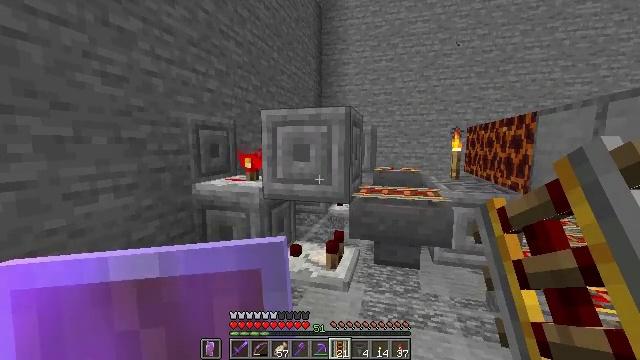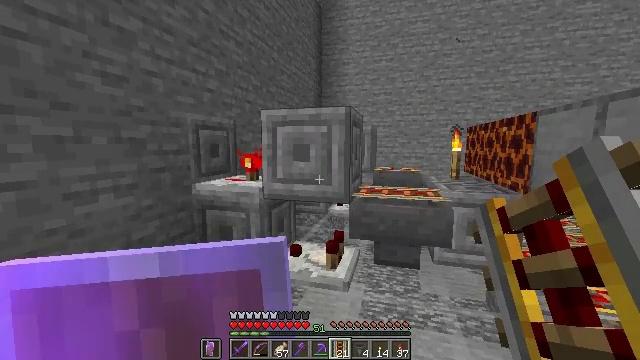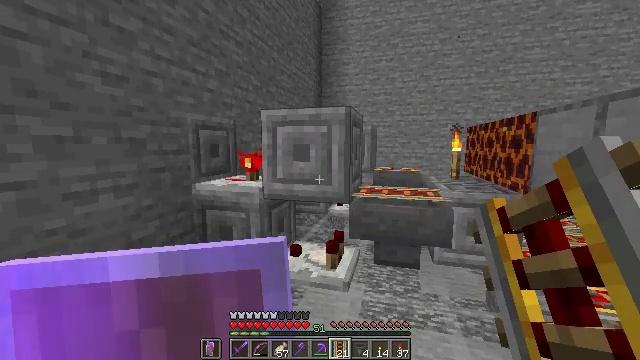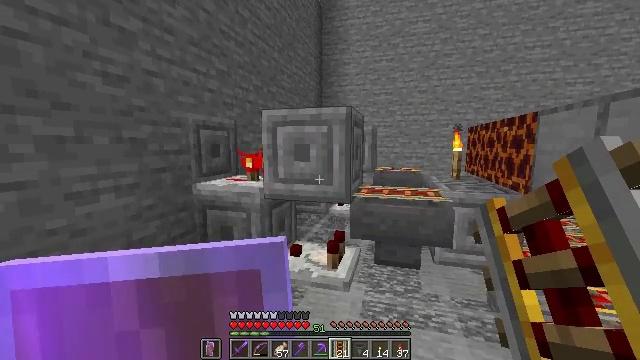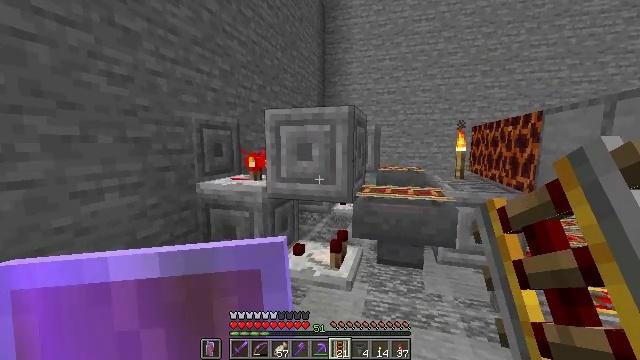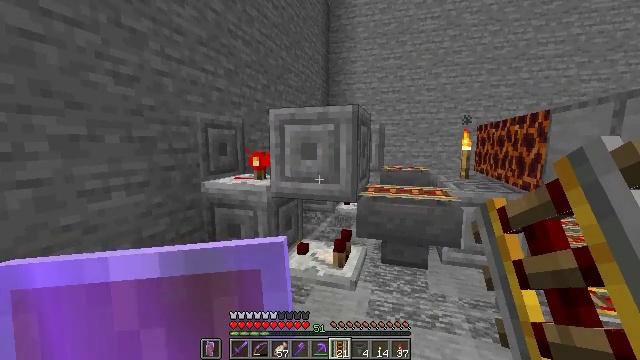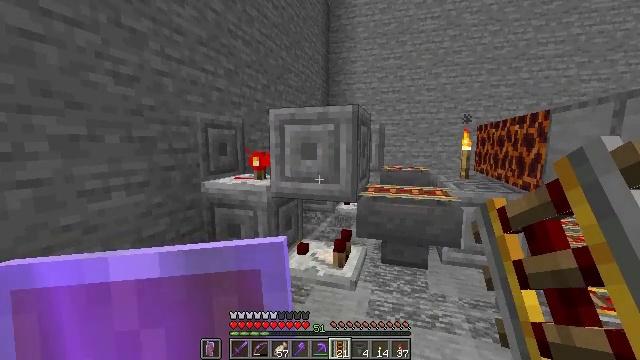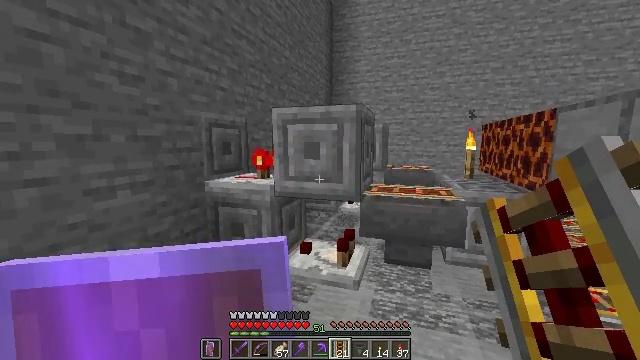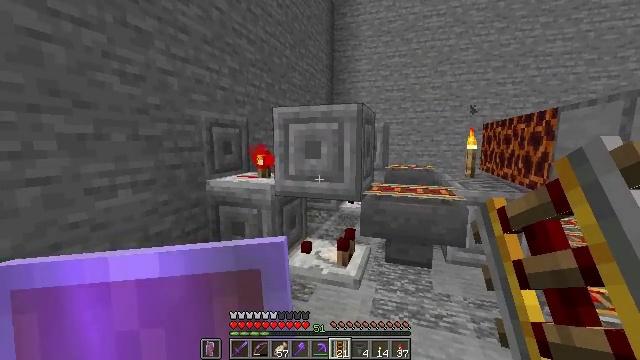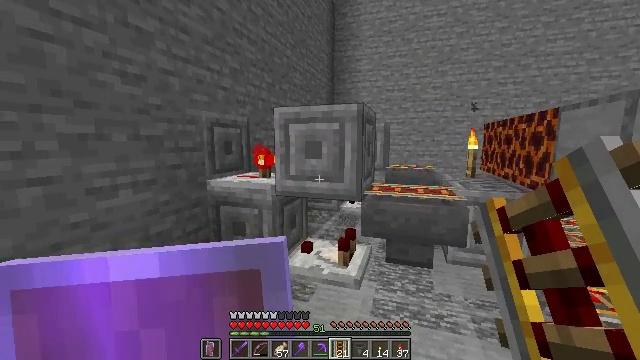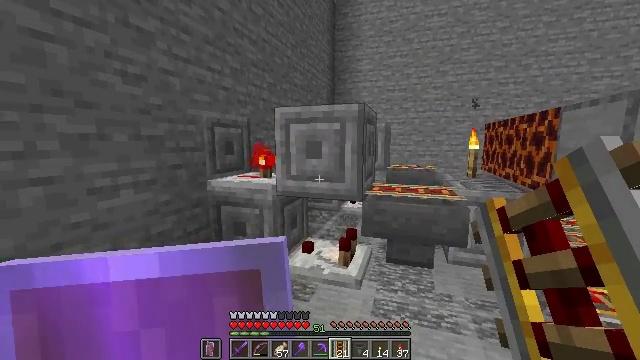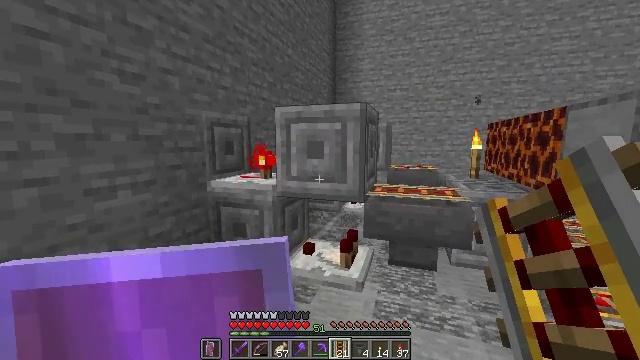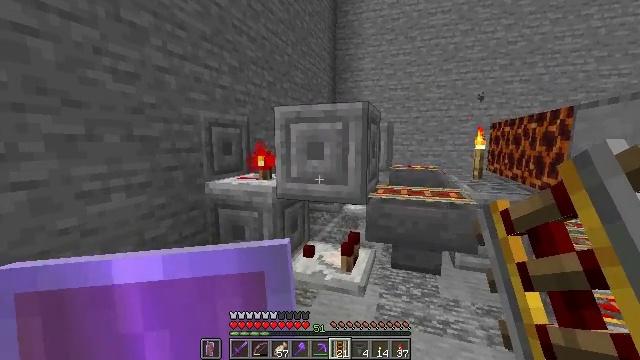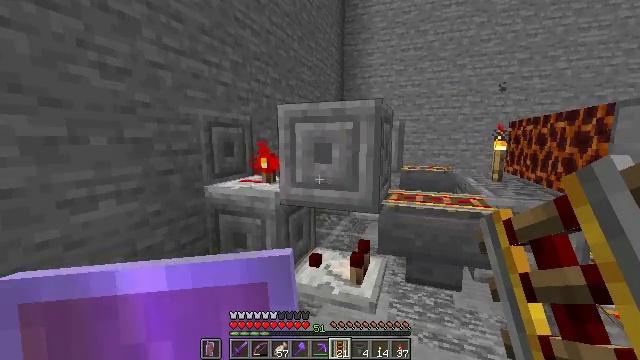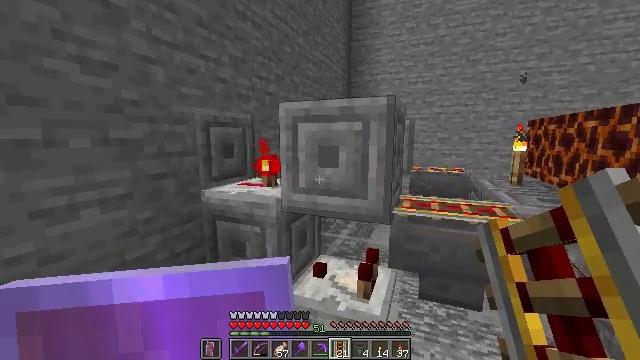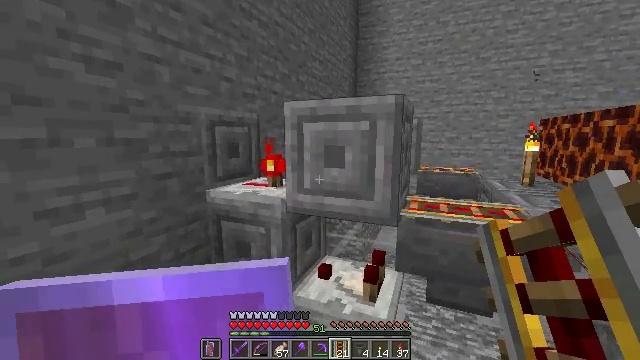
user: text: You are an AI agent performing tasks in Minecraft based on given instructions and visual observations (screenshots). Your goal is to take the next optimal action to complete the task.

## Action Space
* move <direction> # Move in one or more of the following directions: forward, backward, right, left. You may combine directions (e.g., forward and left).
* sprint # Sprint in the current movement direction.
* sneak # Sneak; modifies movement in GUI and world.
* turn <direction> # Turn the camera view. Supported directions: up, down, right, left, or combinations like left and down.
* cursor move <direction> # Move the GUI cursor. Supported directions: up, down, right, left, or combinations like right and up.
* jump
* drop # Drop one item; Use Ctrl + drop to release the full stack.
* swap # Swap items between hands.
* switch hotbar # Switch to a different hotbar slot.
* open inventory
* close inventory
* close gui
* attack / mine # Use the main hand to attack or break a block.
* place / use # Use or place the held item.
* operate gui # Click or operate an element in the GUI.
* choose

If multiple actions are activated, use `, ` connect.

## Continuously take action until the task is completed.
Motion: motion action
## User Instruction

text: Collect chiseled stone bricks for building.
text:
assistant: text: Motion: no_op
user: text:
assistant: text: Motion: no_op
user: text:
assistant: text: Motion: no_op
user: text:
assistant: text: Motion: no_op
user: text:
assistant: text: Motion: no_op
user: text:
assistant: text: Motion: no_op
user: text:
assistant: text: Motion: no_op
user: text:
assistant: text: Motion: no_op
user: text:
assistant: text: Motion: no_op
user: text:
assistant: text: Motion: no_op
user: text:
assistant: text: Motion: move forward
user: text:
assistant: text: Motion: move forward
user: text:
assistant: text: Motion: move forward, turn left
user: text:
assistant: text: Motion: move forward, turn left
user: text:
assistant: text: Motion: move forward, turn left
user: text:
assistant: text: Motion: move forward, turn left
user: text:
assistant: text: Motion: move forward
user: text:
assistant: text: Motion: no_op
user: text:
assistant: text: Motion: turn left
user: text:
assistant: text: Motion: turn left
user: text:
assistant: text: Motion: turn left
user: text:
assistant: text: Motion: no_op
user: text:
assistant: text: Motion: no_op
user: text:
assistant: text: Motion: move forward
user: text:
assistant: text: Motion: move forward
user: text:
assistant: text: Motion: move forward, turn left
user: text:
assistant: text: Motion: move forward, turn left
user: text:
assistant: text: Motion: move forward
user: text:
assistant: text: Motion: no_op
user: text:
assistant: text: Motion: no_op